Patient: sex F, age 60
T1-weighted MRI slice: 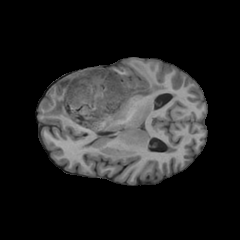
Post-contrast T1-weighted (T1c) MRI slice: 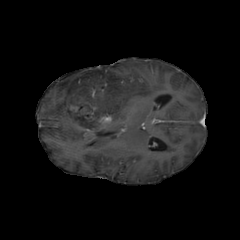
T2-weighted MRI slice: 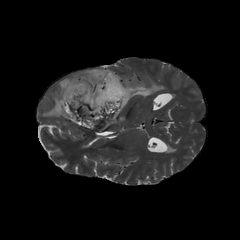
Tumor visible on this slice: yes
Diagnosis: Astrocytoma, IDH-mutant
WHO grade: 3